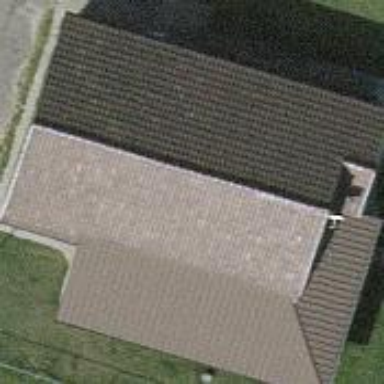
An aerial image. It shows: Shed building.